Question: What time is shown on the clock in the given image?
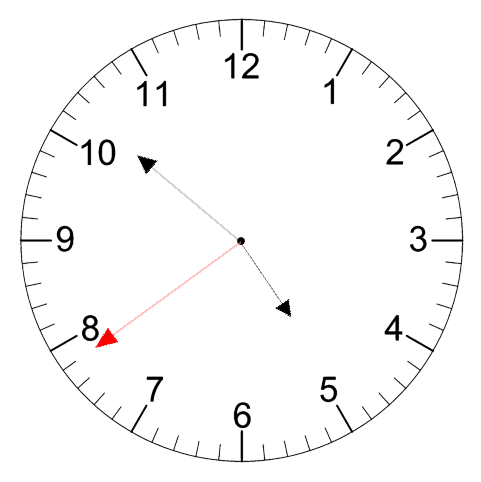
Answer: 04:51:39